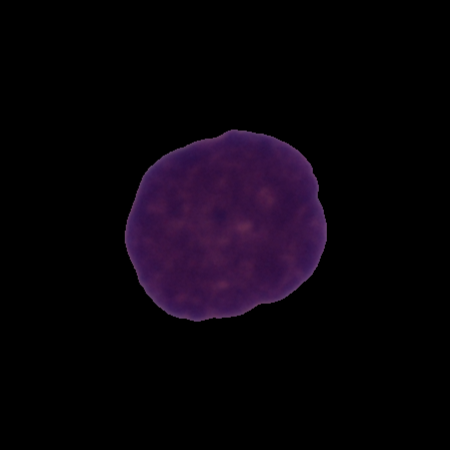
Label: cancer